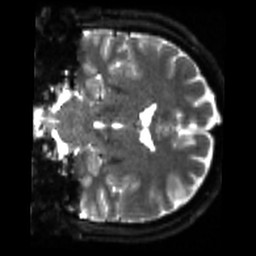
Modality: sbref
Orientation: coronal
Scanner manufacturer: siemens
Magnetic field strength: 3 T
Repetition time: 4 s
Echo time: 0.0594 s